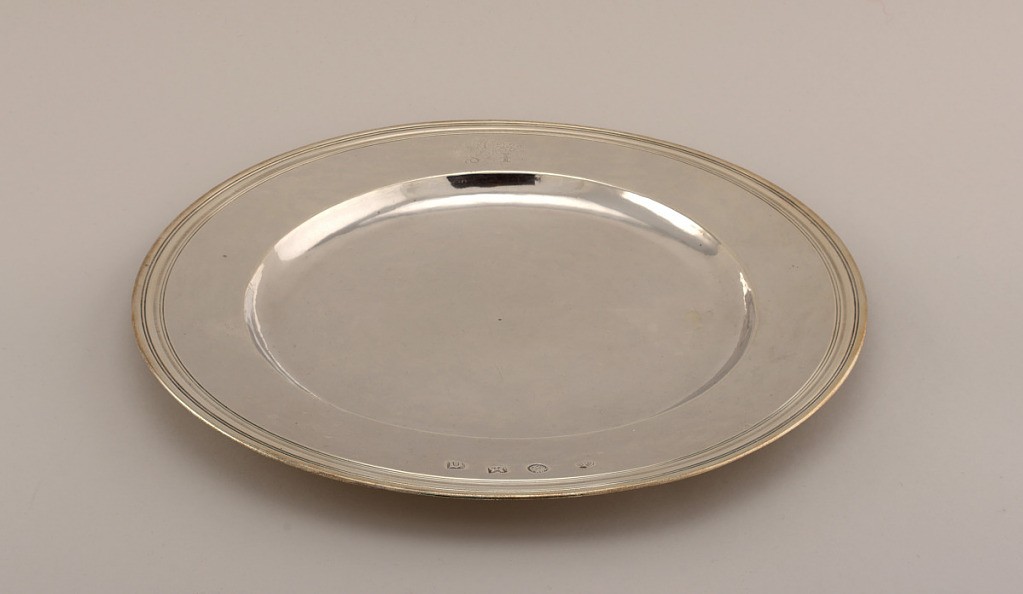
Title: Plate
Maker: John Sutton, English, active 1668 – 1707
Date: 1691
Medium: silver
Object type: plate
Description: Silver plate with broad rim and shallow basin with reeded rim.